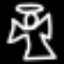
Label: angel